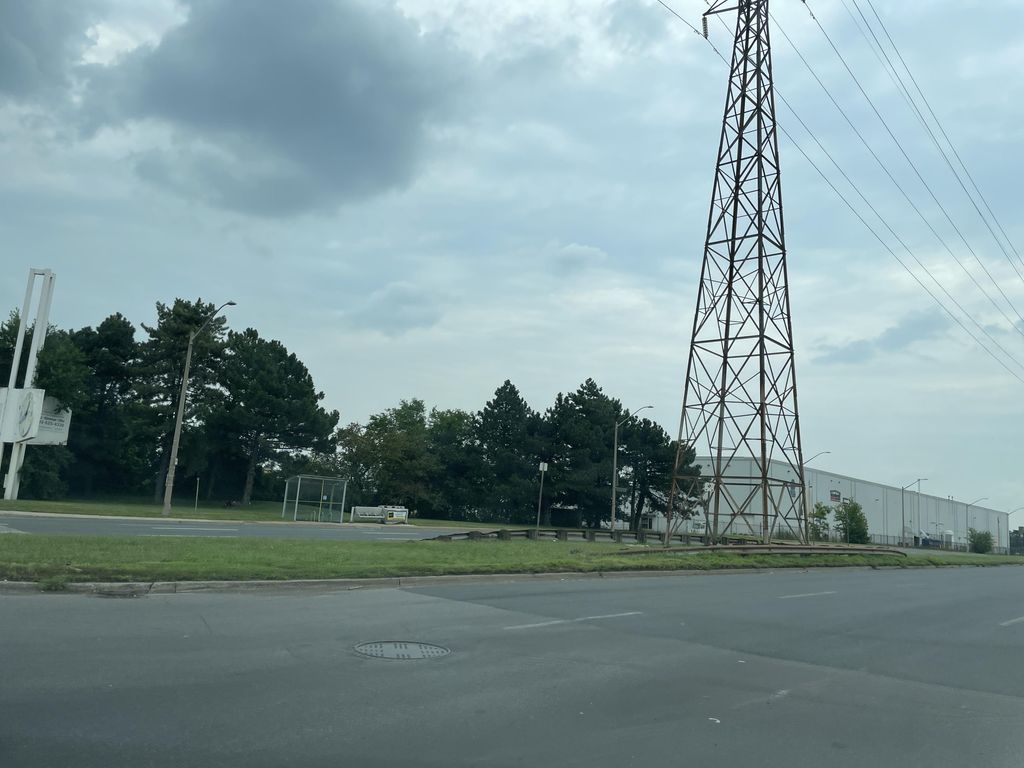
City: hamilton